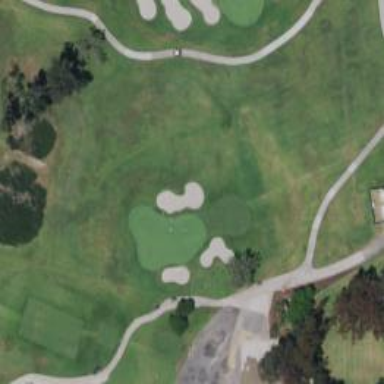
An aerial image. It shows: Golf hole.